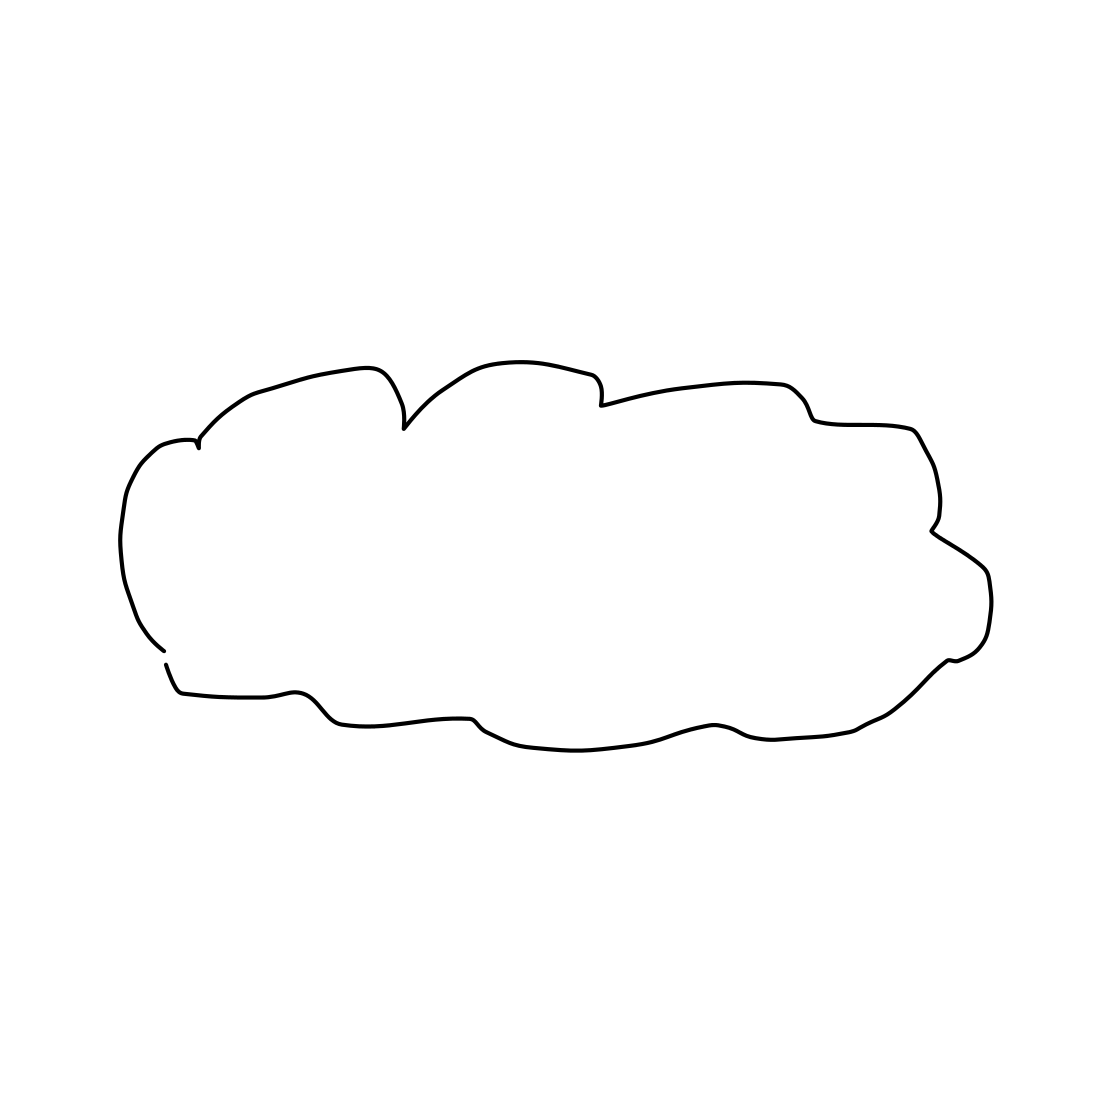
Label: cloud